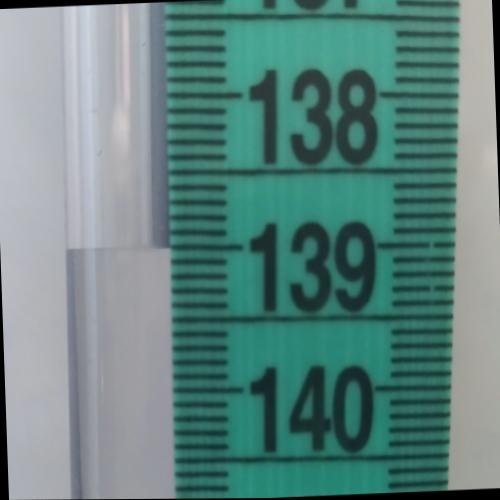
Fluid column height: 139.0 cm